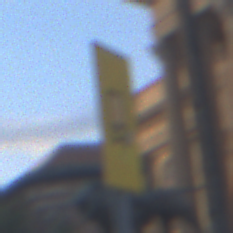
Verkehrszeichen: KennzeichnungspflichtigeFahrzeugeGefaehrlicheGueterOhnePfeilsymbol
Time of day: SunriseSunset
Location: Outdoor (Urban)
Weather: PartlyCloudy
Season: NotSpecified
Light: Natural